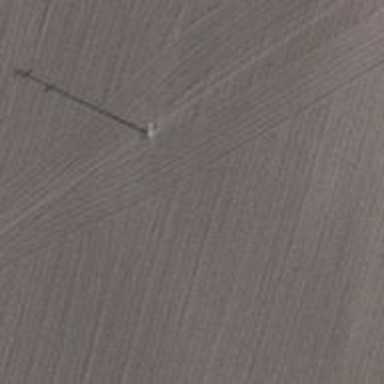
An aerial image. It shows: Power pole.